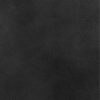
Label: dusty